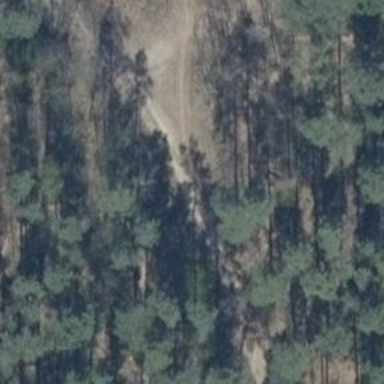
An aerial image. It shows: Gravel track with track type of grade3.